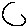
Label: circle